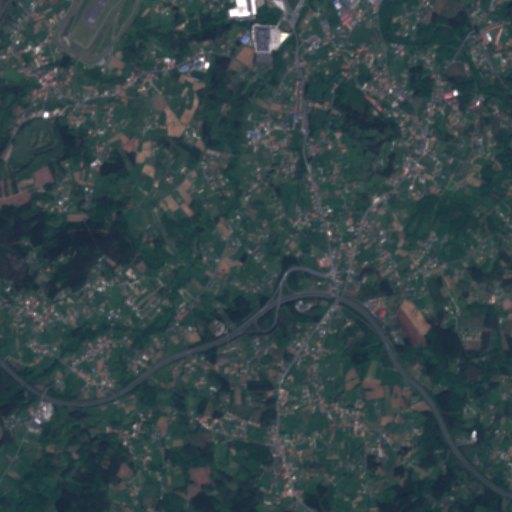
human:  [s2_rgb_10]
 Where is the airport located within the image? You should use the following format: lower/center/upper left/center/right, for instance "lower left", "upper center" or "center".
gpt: The airport is located in the upper left of the image.
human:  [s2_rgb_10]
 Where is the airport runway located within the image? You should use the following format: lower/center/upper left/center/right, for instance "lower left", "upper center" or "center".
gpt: The airport runway is located in the upper left of the image.
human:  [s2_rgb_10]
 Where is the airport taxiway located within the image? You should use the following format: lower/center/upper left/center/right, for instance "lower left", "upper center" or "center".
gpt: The airport taxiway is located in the upper left of the image.
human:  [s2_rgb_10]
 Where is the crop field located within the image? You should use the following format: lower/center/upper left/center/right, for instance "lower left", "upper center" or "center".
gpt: The crop field is located in the upper of the image.
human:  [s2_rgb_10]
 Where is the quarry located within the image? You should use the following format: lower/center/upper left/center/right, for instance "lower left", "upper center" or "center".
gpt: The quarry is located in the upper left of the image.
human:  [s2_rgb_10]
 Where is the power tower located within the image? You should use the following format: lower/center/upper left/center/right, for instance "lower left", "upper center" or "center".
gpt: There is no power tower in the image.